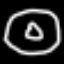
Label: donut